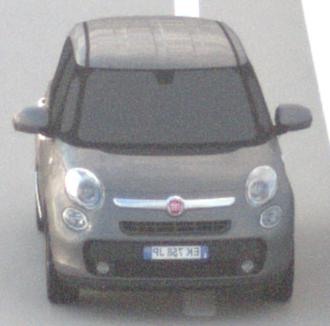
Make: Fiat
Model: 500L 1.4 16V
Detailed model: 500L (199)
Model produced from: 2012/10
Model produced until: 2017/05
Doors: 5
Color: gray
Road condition: dry road
Daytime: sunrise or sunset
Contrast: low contrast